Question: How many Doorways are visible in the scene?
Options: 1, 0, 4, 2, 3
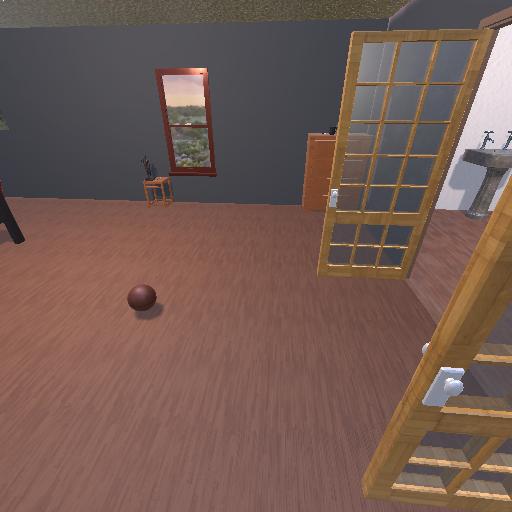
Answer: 1